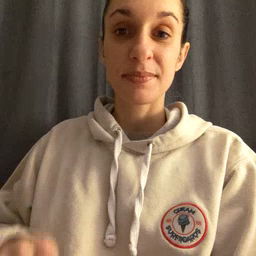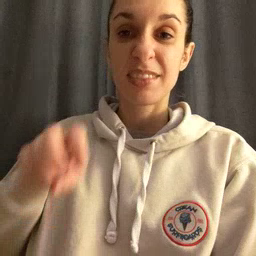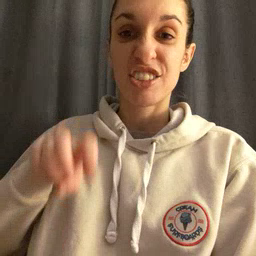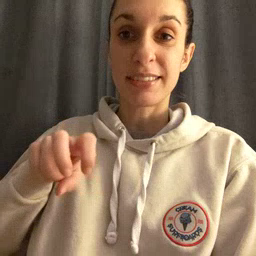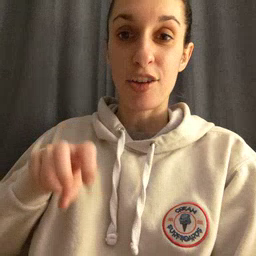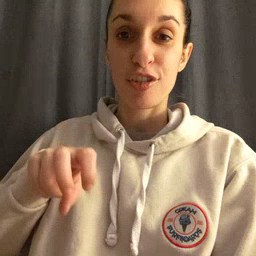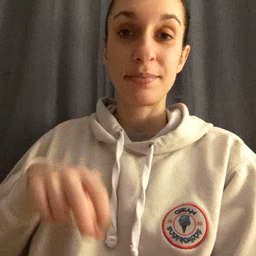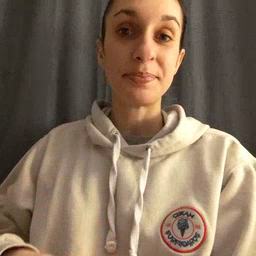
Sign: chair